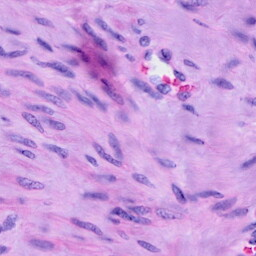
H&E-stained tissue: Cervix